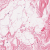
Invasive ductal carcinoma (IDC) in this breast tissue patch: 0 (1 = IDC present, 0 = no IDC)